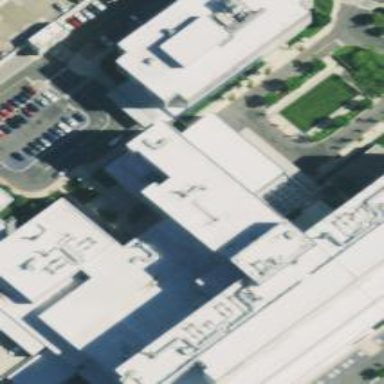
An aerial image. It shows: Hospital building.